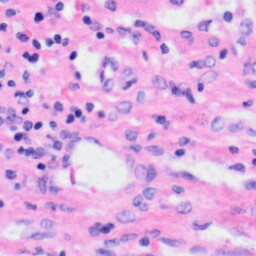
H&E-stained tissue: Liver